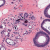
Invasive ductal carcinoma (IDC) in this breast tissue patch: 0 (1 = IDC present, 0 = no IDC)